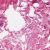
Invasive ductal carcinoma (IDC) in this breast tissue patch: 0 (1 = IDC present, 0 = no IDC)